Brain MRI, t2w sequence, axial 2D slice.
Patient: age 42, sex F, weight 90 kg, height 1.9 m
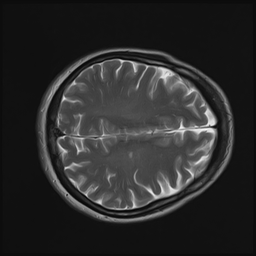